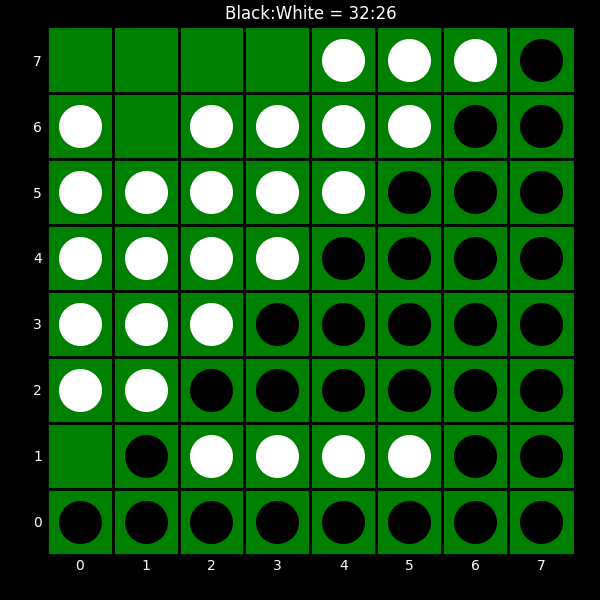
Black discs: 32
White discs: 26